Question: In the dataframe below, I would expect the y axis values for density be 0.6 and 0.4, yet they are 1.0. I feel there is obviously something extremely basic that I am missing about the way I am using ..density.. but am brain freezing. How would I obtain the desired behavior using ..density.. Any help would be appreciated.
'''
df <- data.frame(a = c("yes","no","yes","yes","no"))
m <- ggplot(df, aes(x = a))
m + geom_histogram(aes(y = ..density..))
'''

Thanks,
--JT
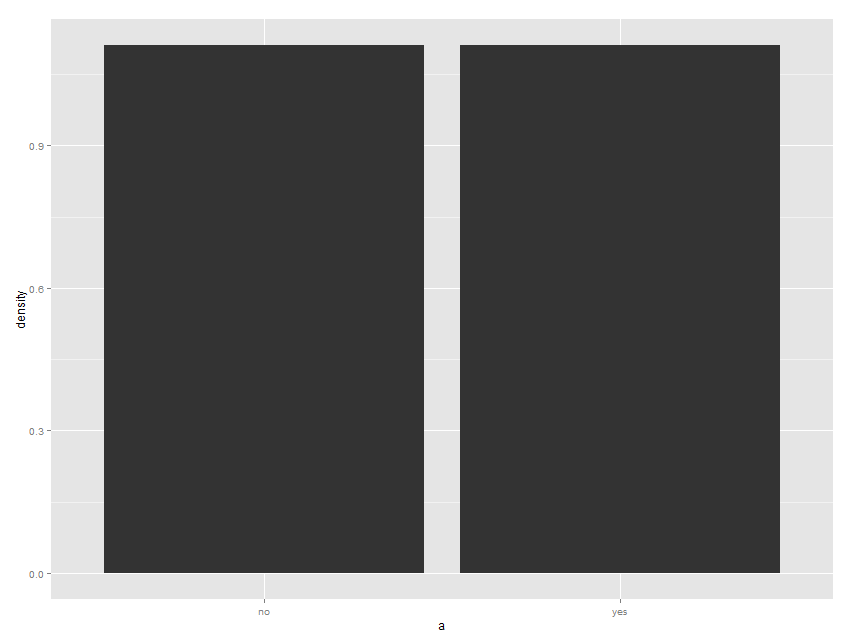
Answer: As per @Arun's comment:
At the moment, 'yes' and 'no' belong to different groups. To make them part of the same group set a grouping aesthetic:
'''
m <- ggplot(df, aes(x = a , group = 1)) # 'group = 1' sets the group of all x to 1
m + geom_histogram(aes(y = ..density..))
'''